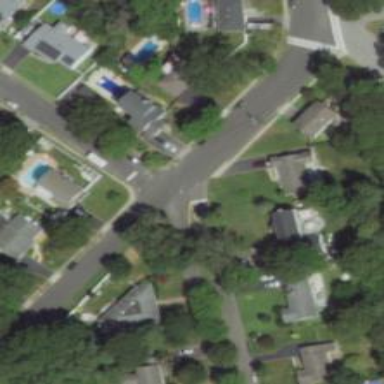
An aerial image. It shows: Unmarked crossing on footway.